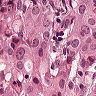
Metastatic tissue present: yes